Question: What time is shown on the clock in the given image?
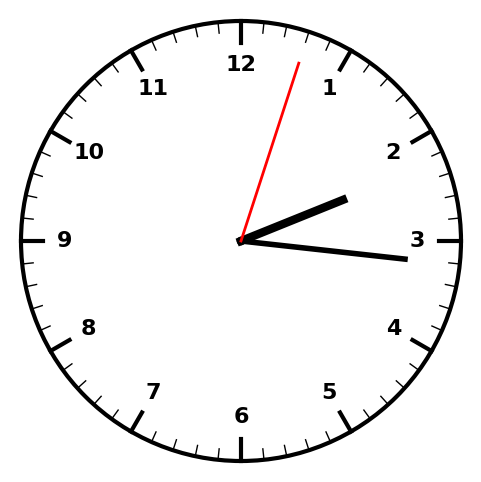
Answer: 02:16:03